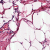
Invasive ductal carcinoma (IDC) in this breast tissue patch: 1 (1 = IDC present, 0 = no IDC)